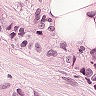
Metastatic tissue present: yes